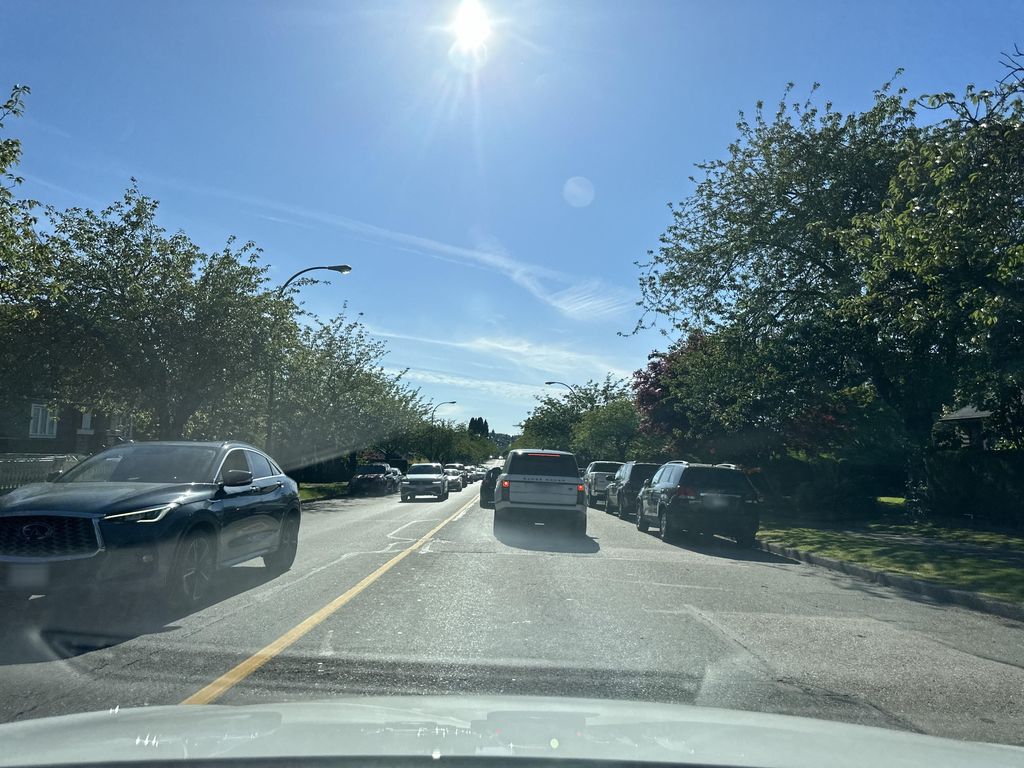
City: vancouver